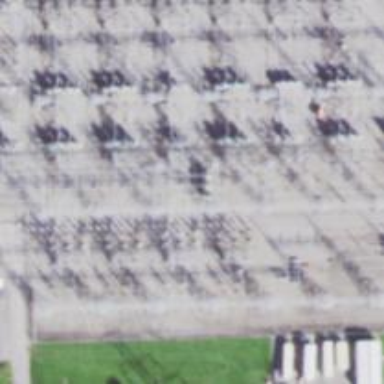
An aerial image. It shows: Switch for power supply.